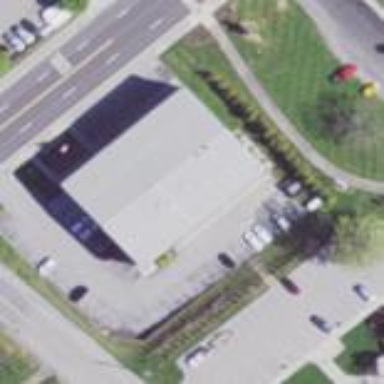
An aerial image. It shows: Ambulance station building.